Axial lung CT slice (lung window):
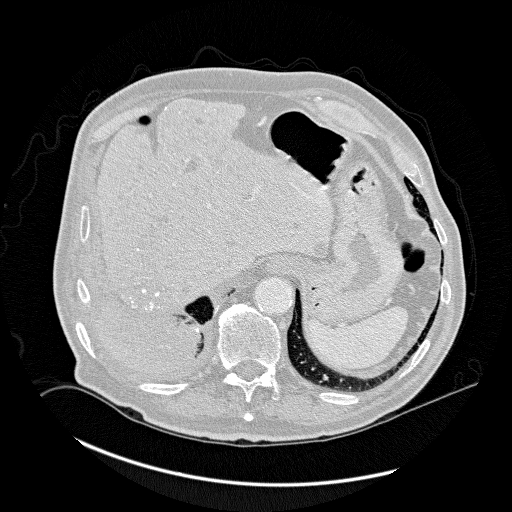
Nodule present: no